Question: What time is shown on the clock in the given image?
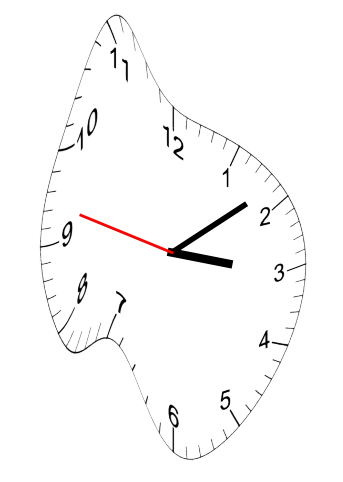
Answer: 03:08:47